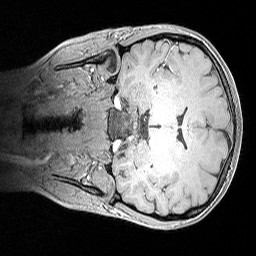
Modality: MP2RAGE
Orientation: coronal
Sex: female
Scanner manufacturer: siemens
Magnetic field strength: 3 T
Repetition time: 5 s
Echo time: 0.00292 s